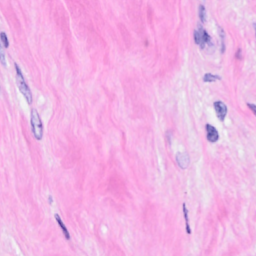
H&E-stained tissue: Breast